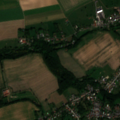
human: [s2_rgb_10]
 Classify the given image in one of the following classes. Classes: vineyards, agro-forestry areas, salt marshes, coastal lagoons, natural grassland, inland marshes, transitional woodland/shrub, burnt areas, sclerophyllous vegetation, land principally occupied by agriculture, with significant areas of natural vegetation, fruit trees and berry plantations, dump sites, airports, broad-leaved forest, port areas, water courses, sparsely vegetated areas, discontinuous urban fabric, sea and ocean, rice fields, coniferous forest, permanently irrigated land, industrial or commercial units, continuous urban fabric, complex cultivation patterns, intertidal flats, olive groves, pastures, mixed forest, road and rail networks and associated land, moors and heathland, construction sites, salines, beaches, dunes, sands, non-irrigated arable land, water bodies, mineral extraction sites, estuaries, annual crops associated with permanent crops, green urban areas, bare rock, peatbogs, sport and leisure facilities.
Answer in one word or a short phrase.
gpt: discontinuous urban fabric, non-irrigated arable land, pastures, complex cultivation patterns, broad-leaved forest